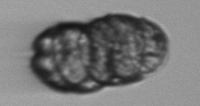
Label: Margalefidinium